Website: bh-photo
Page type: gifting
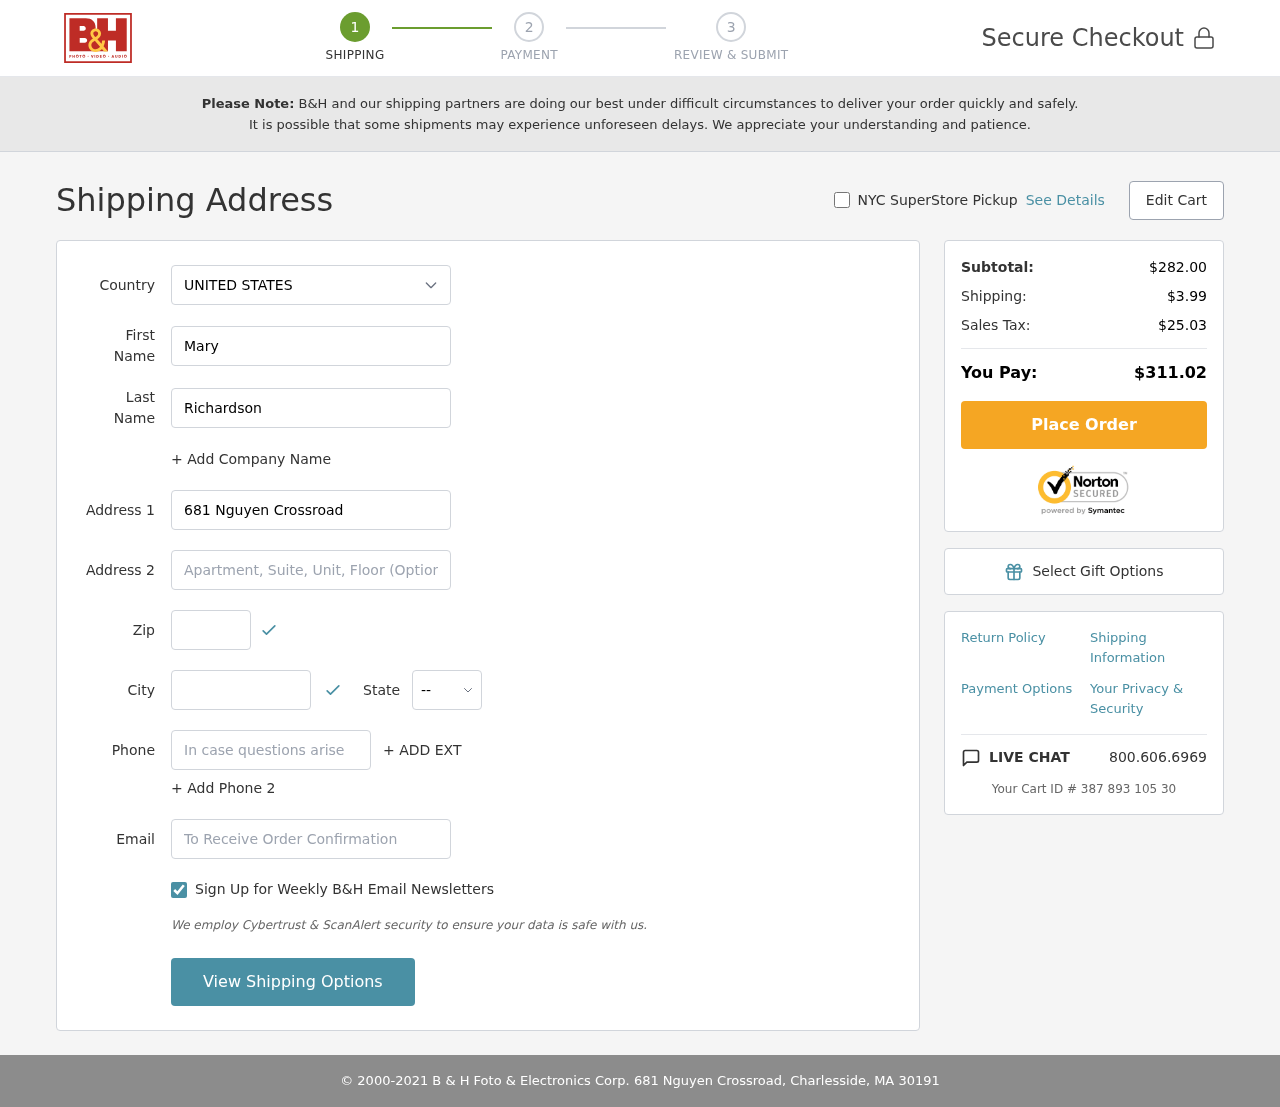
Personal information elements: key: PII_CITY
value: Charlesside
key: PII_COUNTRY
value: United States
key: PII_EMAIL
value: maryrichardson@gmail.com
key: PII_FIRSTNAME
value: Mary
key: PII_LASTNAME
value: Richardson
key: PII_PHONE
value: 4373970331
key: PII_POSTCODE
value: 30191
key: PII_STATE_ABBR
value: MA
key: PII_STREET
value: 681 Nguyen Crossroad
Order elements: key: ORDER_SUBTOTAL
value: $282.00
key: ORDER_SHIPPING_COST
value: $3.99
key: ORDER_TAX
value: $25.03
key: ORDER_TOTAL
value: $311.02
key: ORDER_ID
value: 387 893 105 30